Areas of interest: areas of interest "Mountains and Rivers · In the Garden"
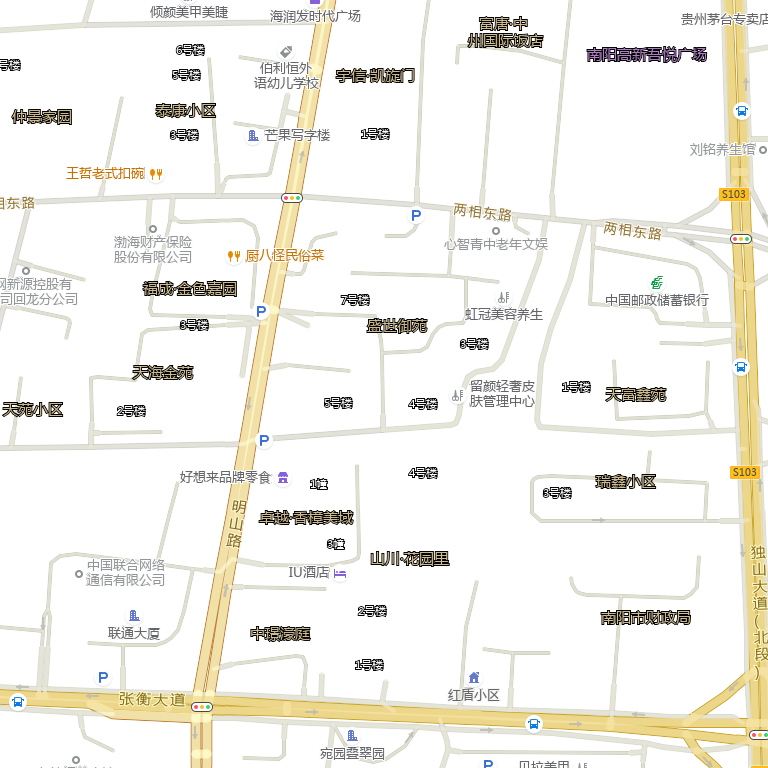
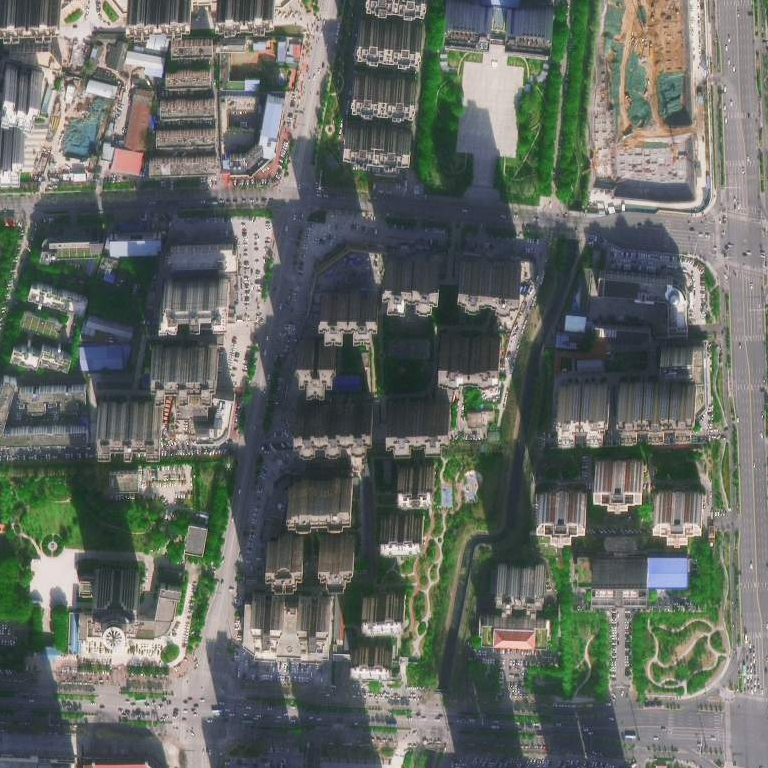